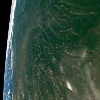
Label: land